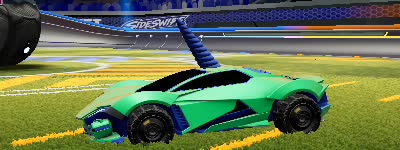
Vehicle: werewolf